Aerial crown-view tile of a tropical tree (Barro Colorado Island, Panama), acquired 20250414:
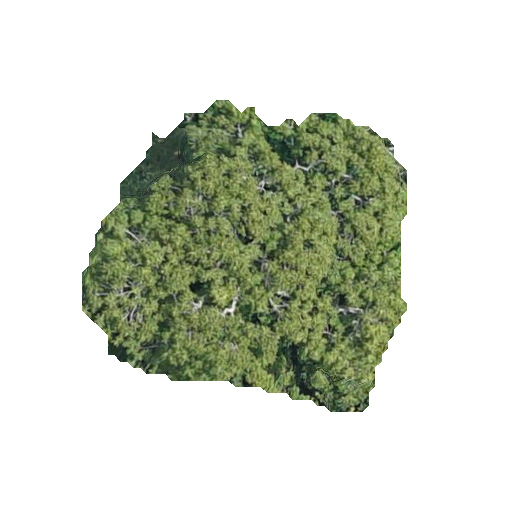
Species: Lonchocarpus heptaphyllus
GBIF accepted scientific name: Lonchocarpus heptaphyllus
Crown area: 112.117 m²